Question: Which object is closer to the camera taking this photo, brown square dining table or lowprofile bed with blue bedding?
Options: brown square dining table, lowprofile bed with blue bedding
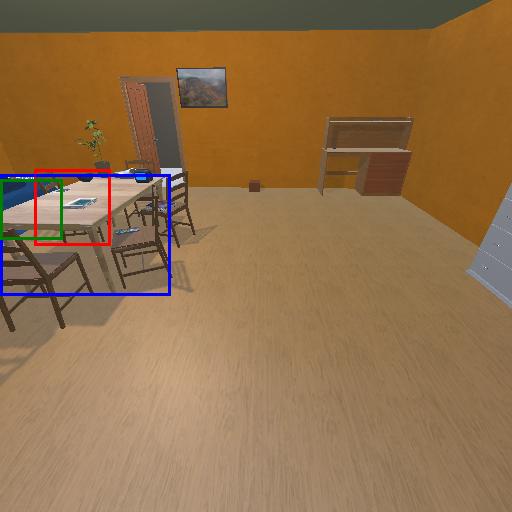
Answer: brown square dining table